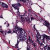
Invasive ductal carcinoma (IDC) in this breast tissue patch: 1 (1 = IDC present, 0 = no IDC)